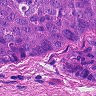
Metastatic tissue present: yes